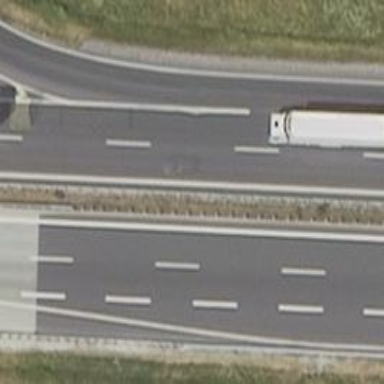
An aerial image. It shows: Asphalt motorway.